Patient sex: M
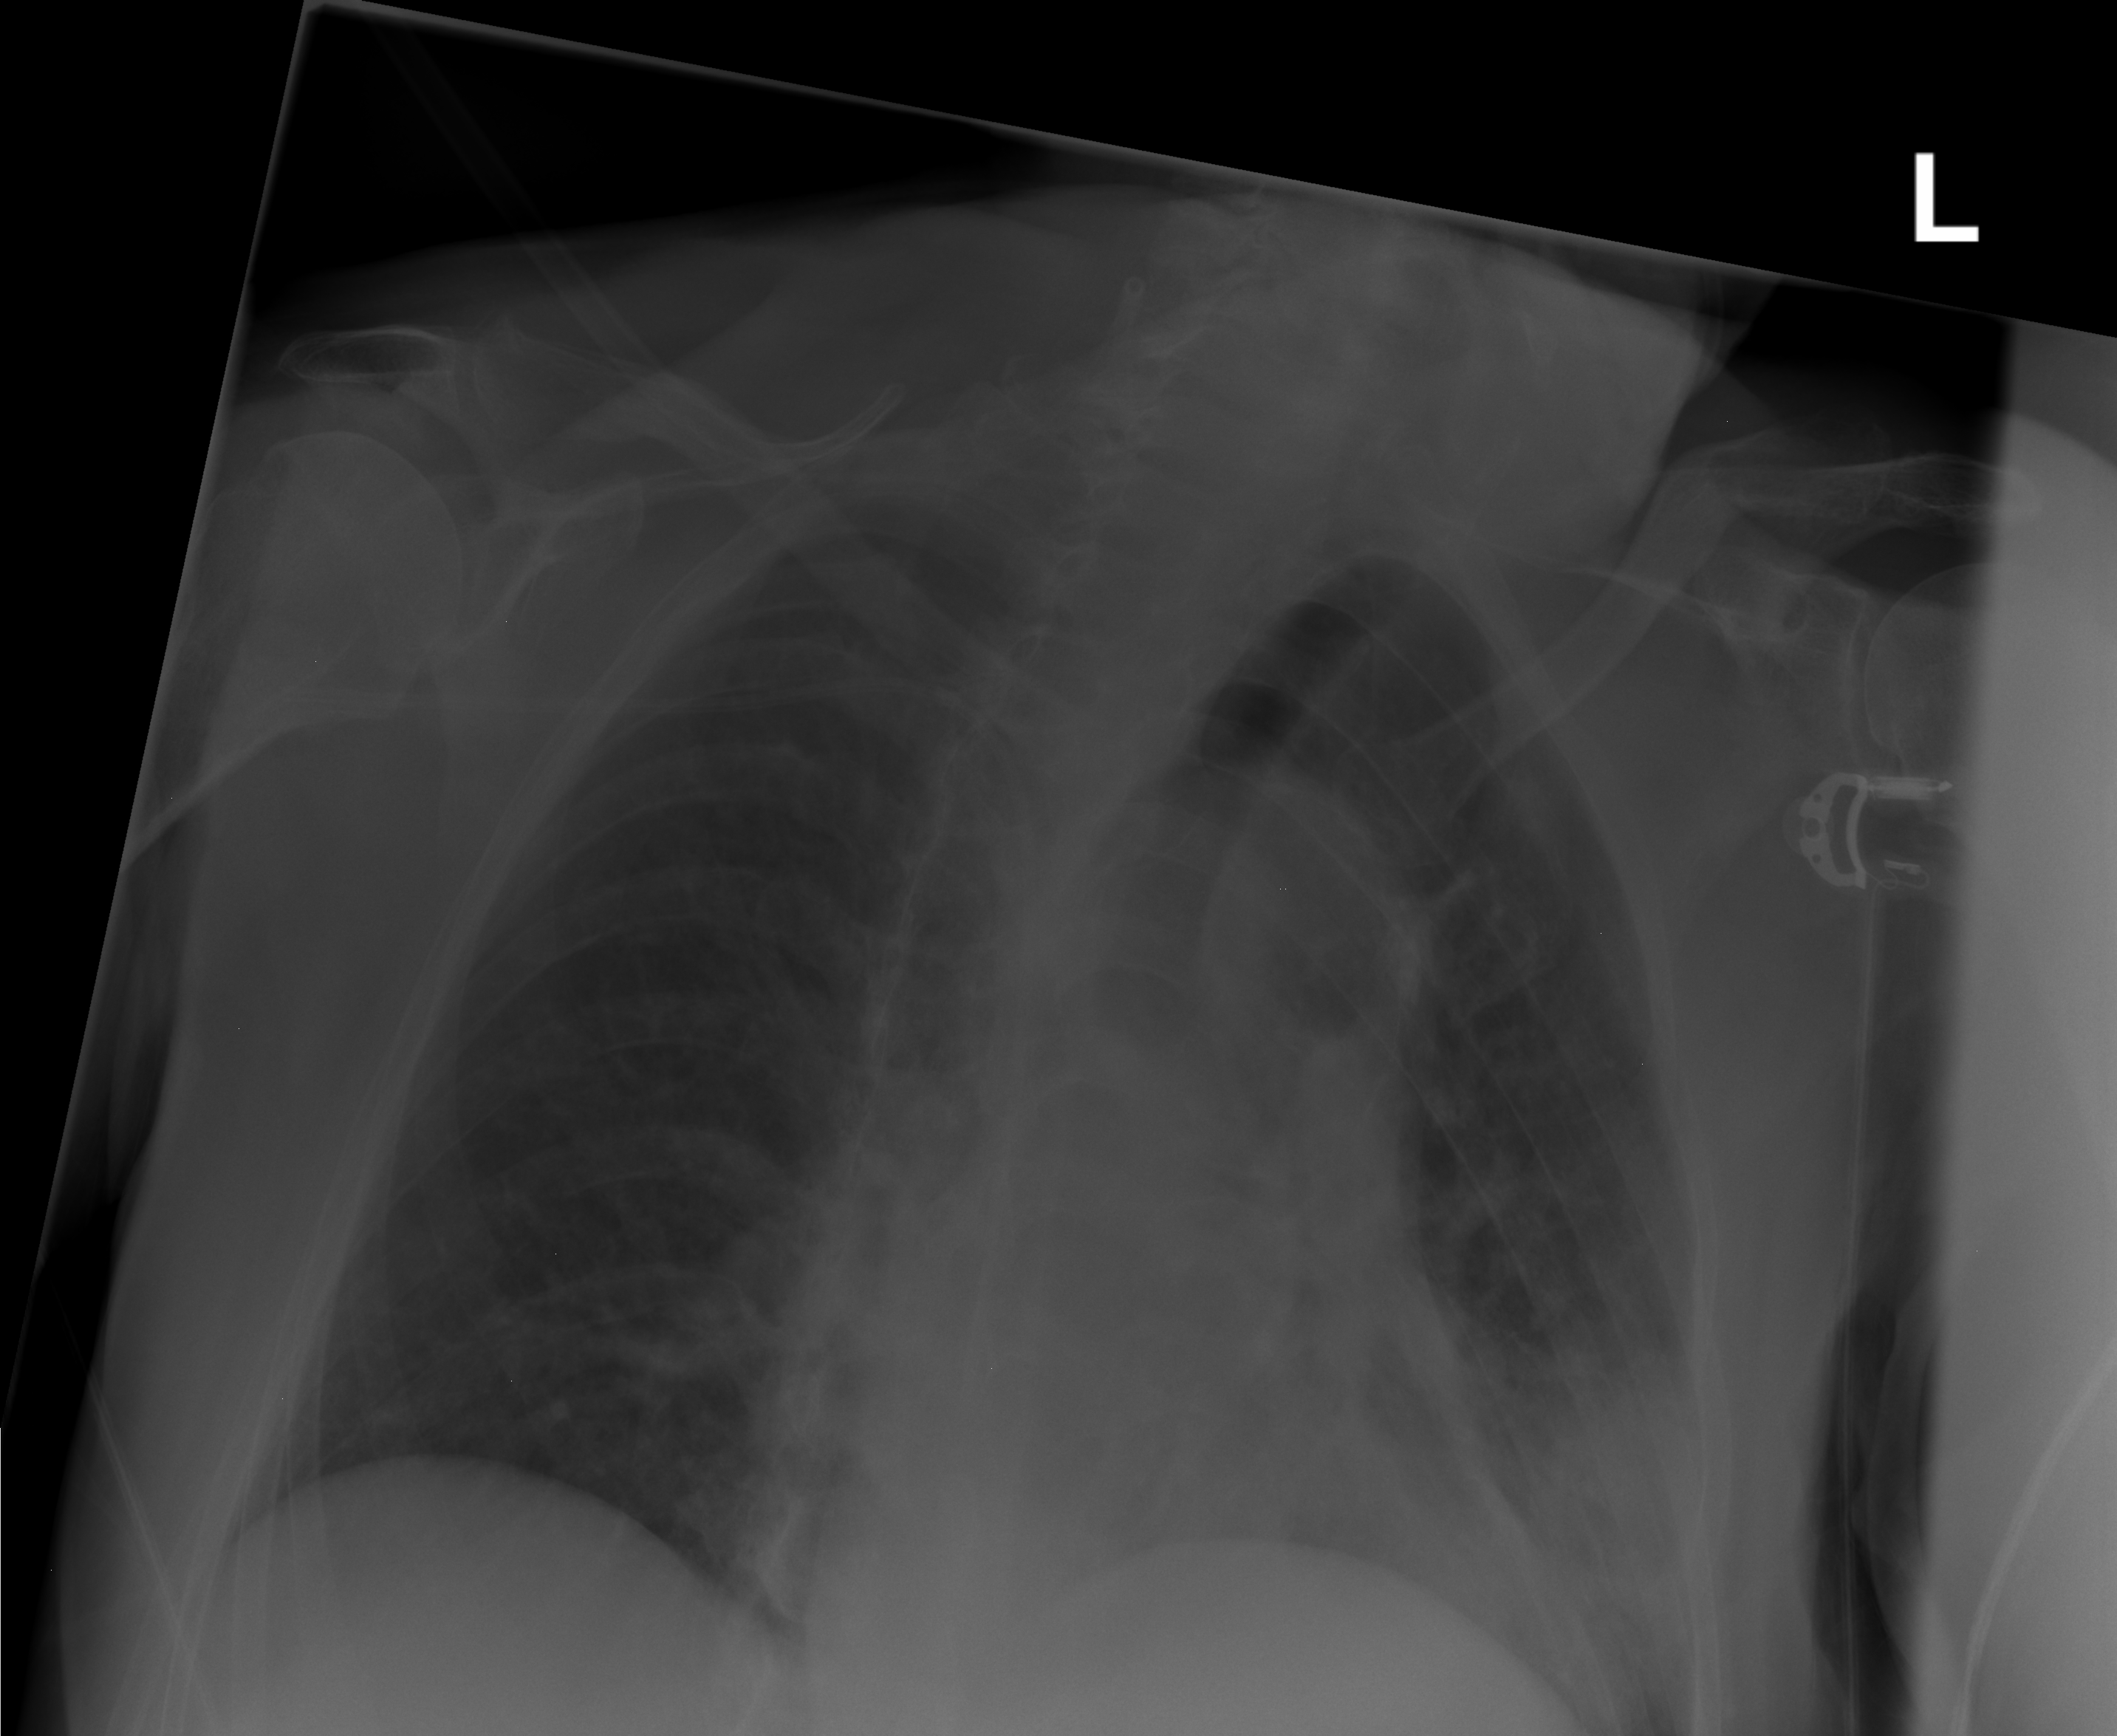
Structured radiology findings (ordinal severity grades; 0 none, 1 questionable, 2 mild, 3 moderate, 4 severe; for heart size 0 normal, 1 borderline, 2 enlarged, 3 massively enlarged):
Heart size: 0
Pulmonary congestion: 0
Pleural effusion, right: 0
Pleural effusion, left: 0
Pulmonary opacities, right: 0
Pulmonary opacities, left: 0
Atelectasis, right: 0
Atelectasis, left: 2